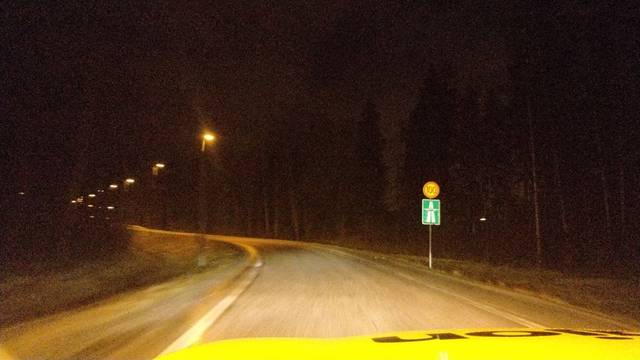
Region: Finland
Coordinates: 60.344, 25.106